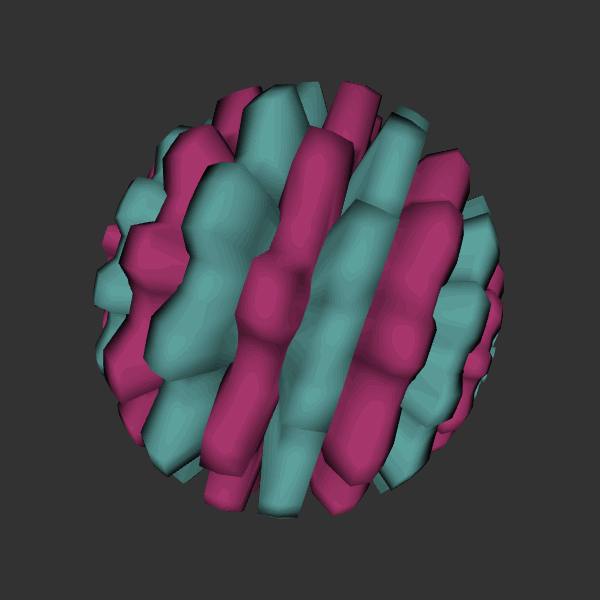
Background: dark